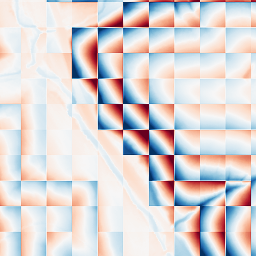
Category: wavelet
Decomposition family: wavelet_biorthogonal
Decomposition parameters: wavelet: bior1.3
level: 5
Upsampling method: bspline
Upsampling parameters: scale: 4
Upsampling scale: 4